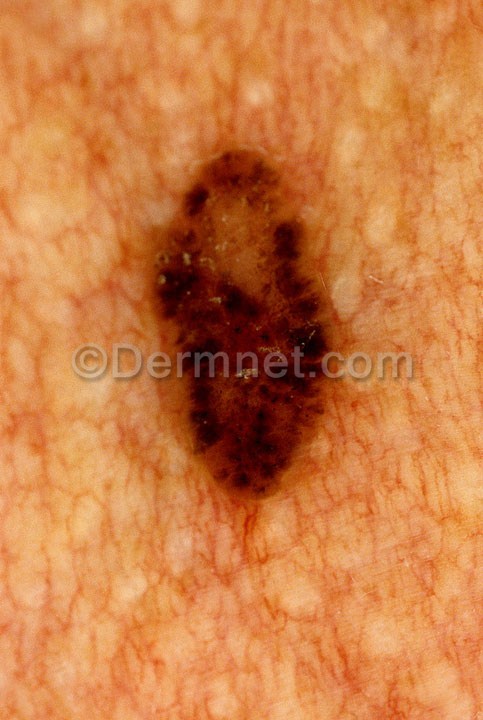
Disease: Actinic Keratosis Basal Cell Carcinoma and other Malignant Lesions